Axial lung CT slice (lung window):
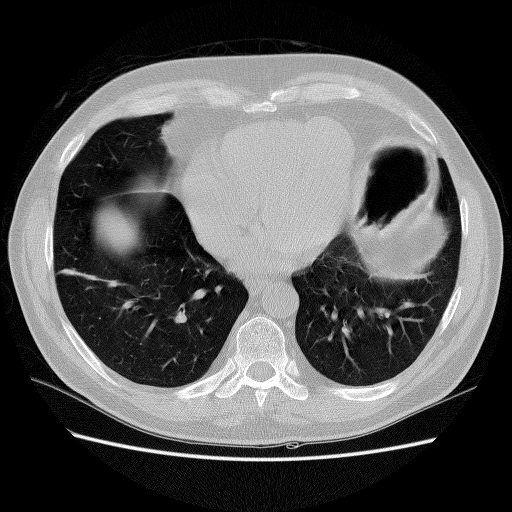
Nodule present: no